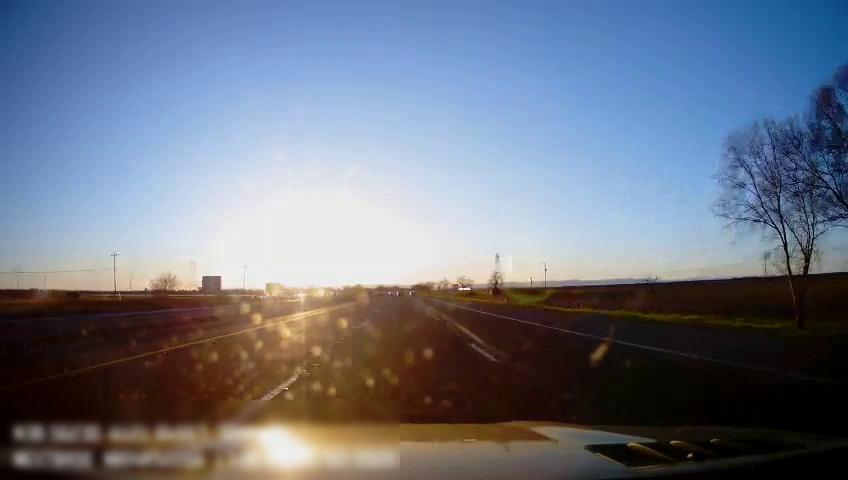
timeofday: Day
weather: Sunny
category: Drivable Space
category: Lanes | Alternate Lane
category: Lanes | Current Lane
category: Lanes | Current Lane
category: Lanes | Alternate Lane